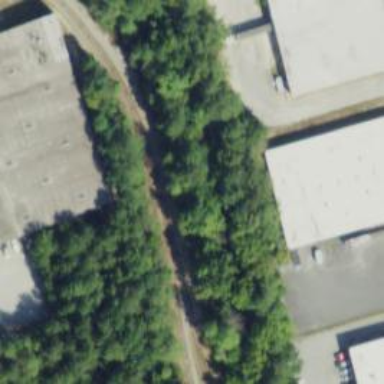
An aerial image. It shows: Rail spur service.